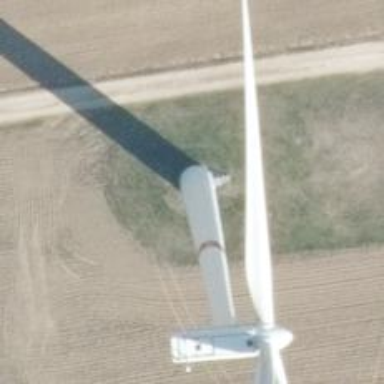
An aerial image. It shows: Wind generator with horizontal axis. The wind turbine is from Vestas.